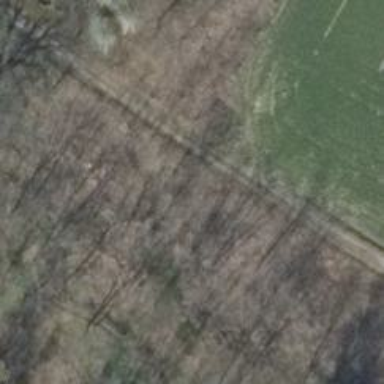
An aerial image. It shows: Ground track with grade 4 track type.